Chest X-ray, PA view. Patient: 54 years old, sex F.
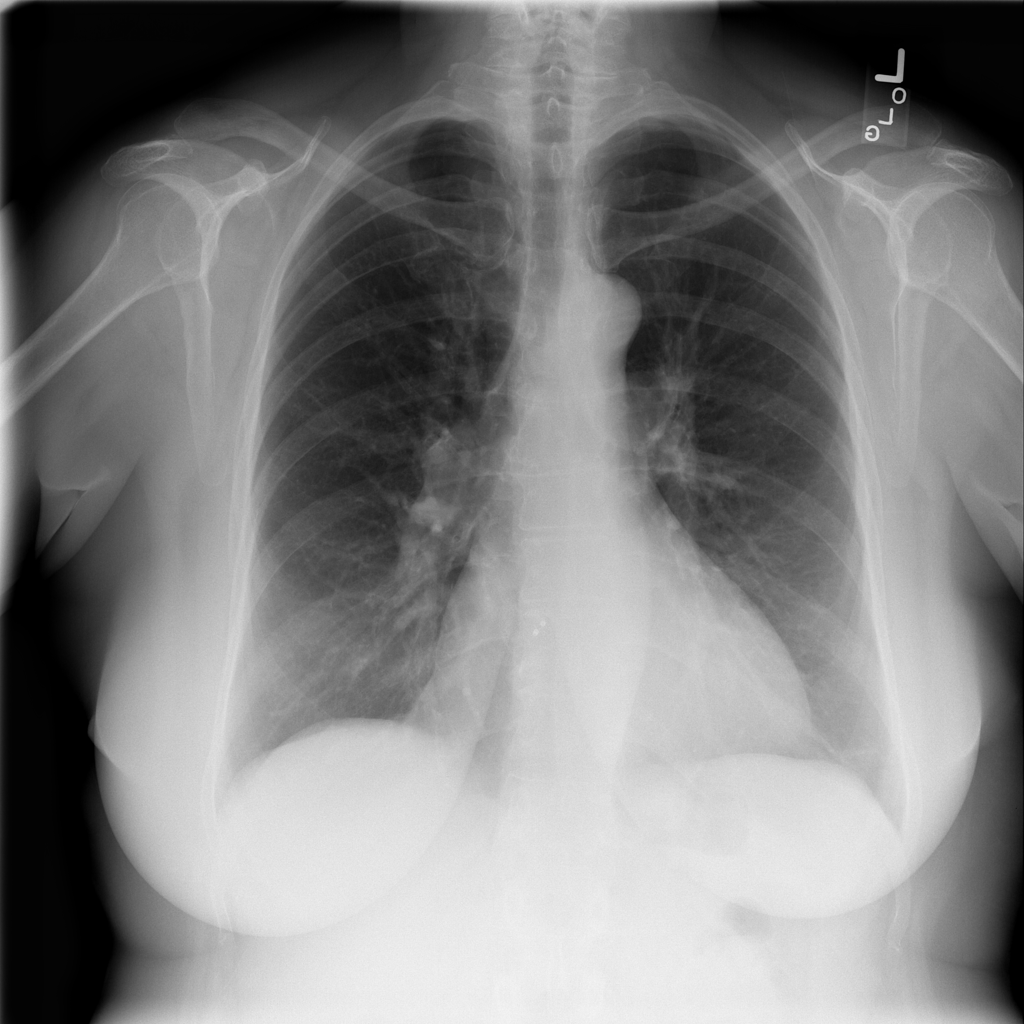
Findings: No Finding